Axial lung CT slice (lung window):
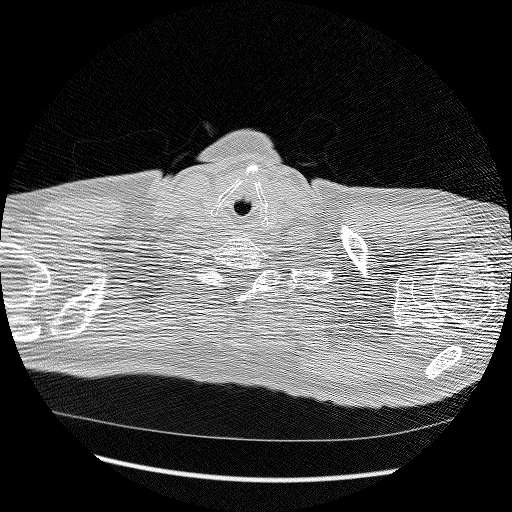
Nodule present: no